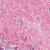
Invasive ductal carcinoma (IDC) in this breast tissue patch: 0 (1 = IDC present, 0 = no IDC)